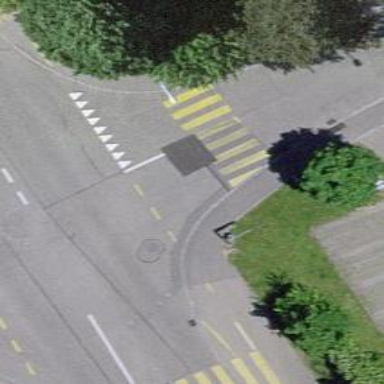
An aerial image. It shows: Uncontrolled zebra crossing with notable zebra markings.